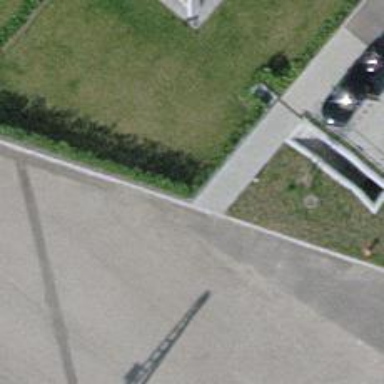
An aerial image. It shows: Hedge barrier.